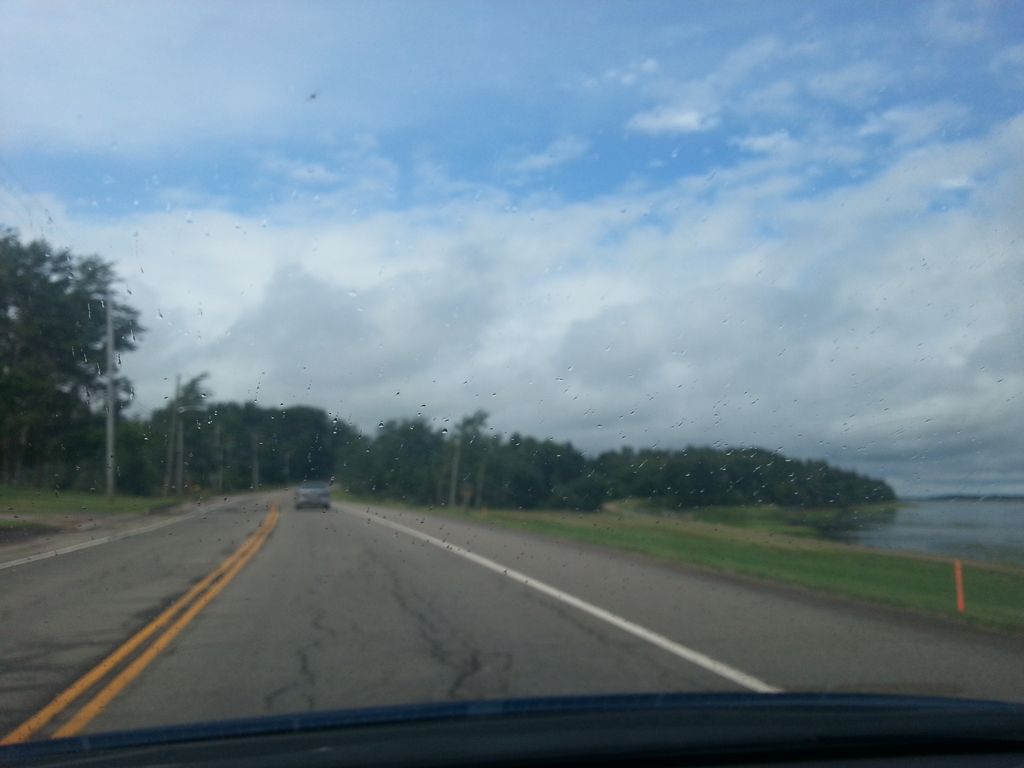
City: charlottetown